Field crop: maize
Growth stage: 2
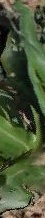
Species: maize